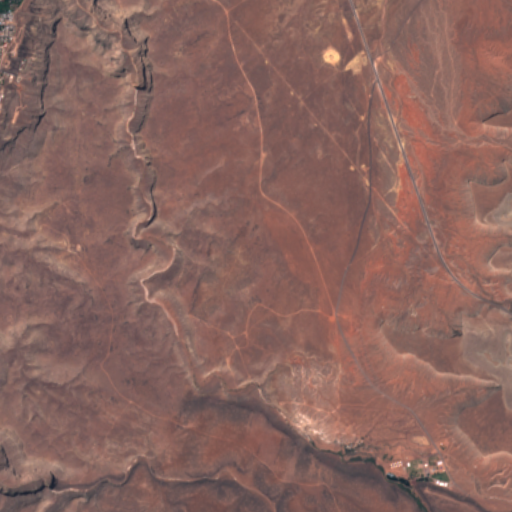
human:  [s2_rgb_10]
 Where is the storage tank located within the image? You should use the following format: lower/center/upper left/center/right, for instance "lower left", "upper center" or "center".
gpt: The storage tank is located in the lower right of the image.
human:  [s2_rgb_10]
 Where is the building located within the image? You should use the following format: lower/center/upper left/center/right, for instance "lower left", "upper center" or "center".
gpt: The building is located in the lower right of the image.
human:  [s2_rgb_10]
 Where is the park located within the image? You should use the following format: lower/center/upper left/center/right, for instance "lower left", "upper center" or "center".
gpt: There is no park in the image.